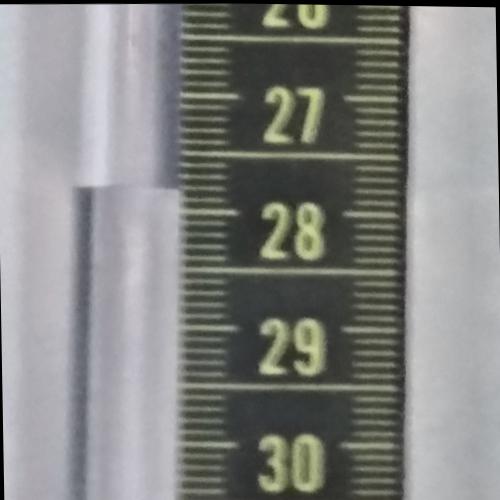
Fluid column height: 27.8 cm